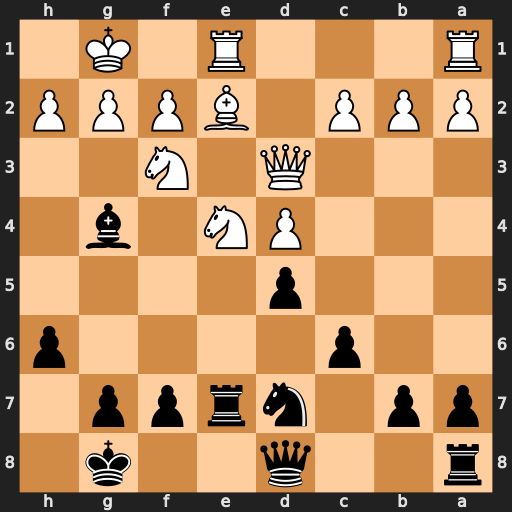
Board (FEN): r2q2k1/pp1nrpp1/2p4p/3p4/3PN1b1/3Q1N2/PPP1BPPP/R3R1K1
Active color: b
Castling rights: -
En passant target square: -
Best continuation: dxe4 Qa3 exf3